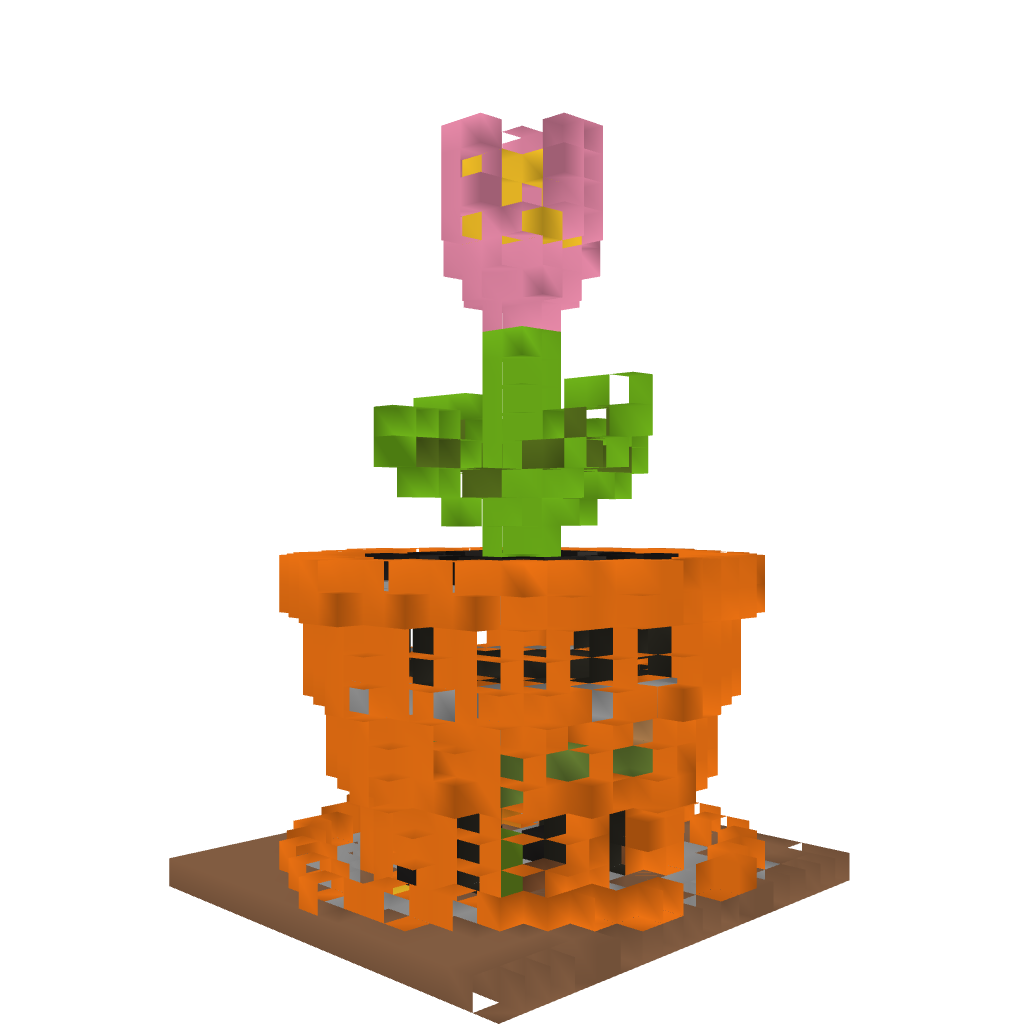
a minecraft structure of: Flower Pot Shop